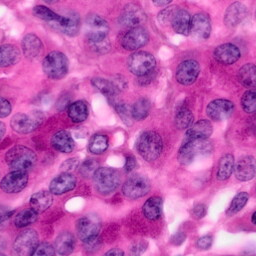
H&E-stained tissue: Pancreatic